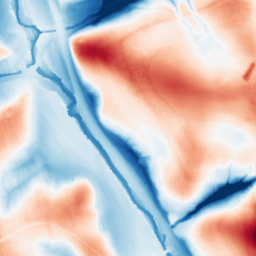
Category: edge_preserving
Decomposition family: guided
Decomposition parameters: radius: 32
eps: 0.01
Upsampling method: bicubic_16x
Upsampling parameters: scale: 16
Upsampling scale: 16